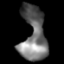
Tissue: lung
Cell type: Others
Senescence score: 0.2196
Nuclear area (px): 1281
Mean DAPI intensity: 110.946